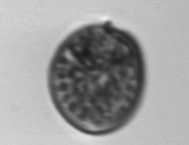
Label: Prorocentrum